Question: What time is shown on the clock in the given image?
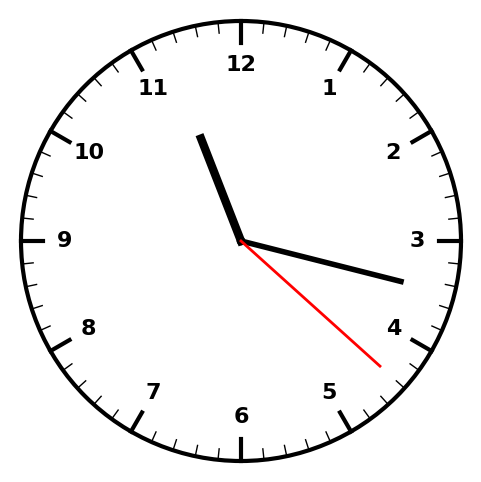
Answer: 11:17:22